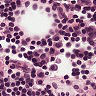
Metastatic tissue present: no